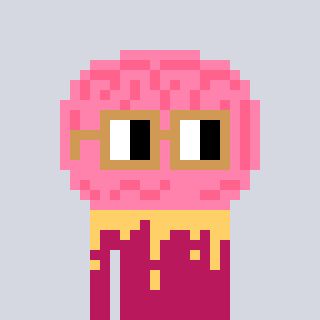
a pixel art character with square brown glasses, a brain-shaped head and a darkpink-colored body on a cool background